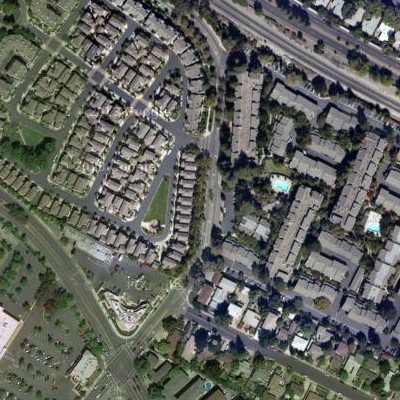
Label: Resident